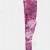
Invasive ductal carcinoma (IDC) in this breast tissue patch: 0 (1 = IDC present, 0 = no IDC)